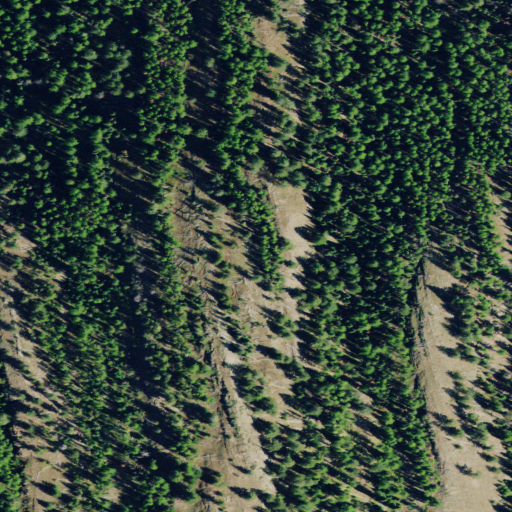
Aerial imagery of mountain in Montana named Wolf Point containing evergreen forest and shrub